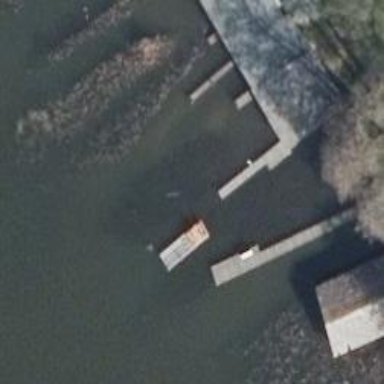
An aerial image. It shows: Man-made pier.